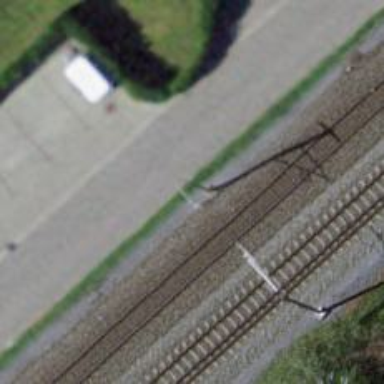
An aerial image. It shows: Power pole.